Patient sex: F
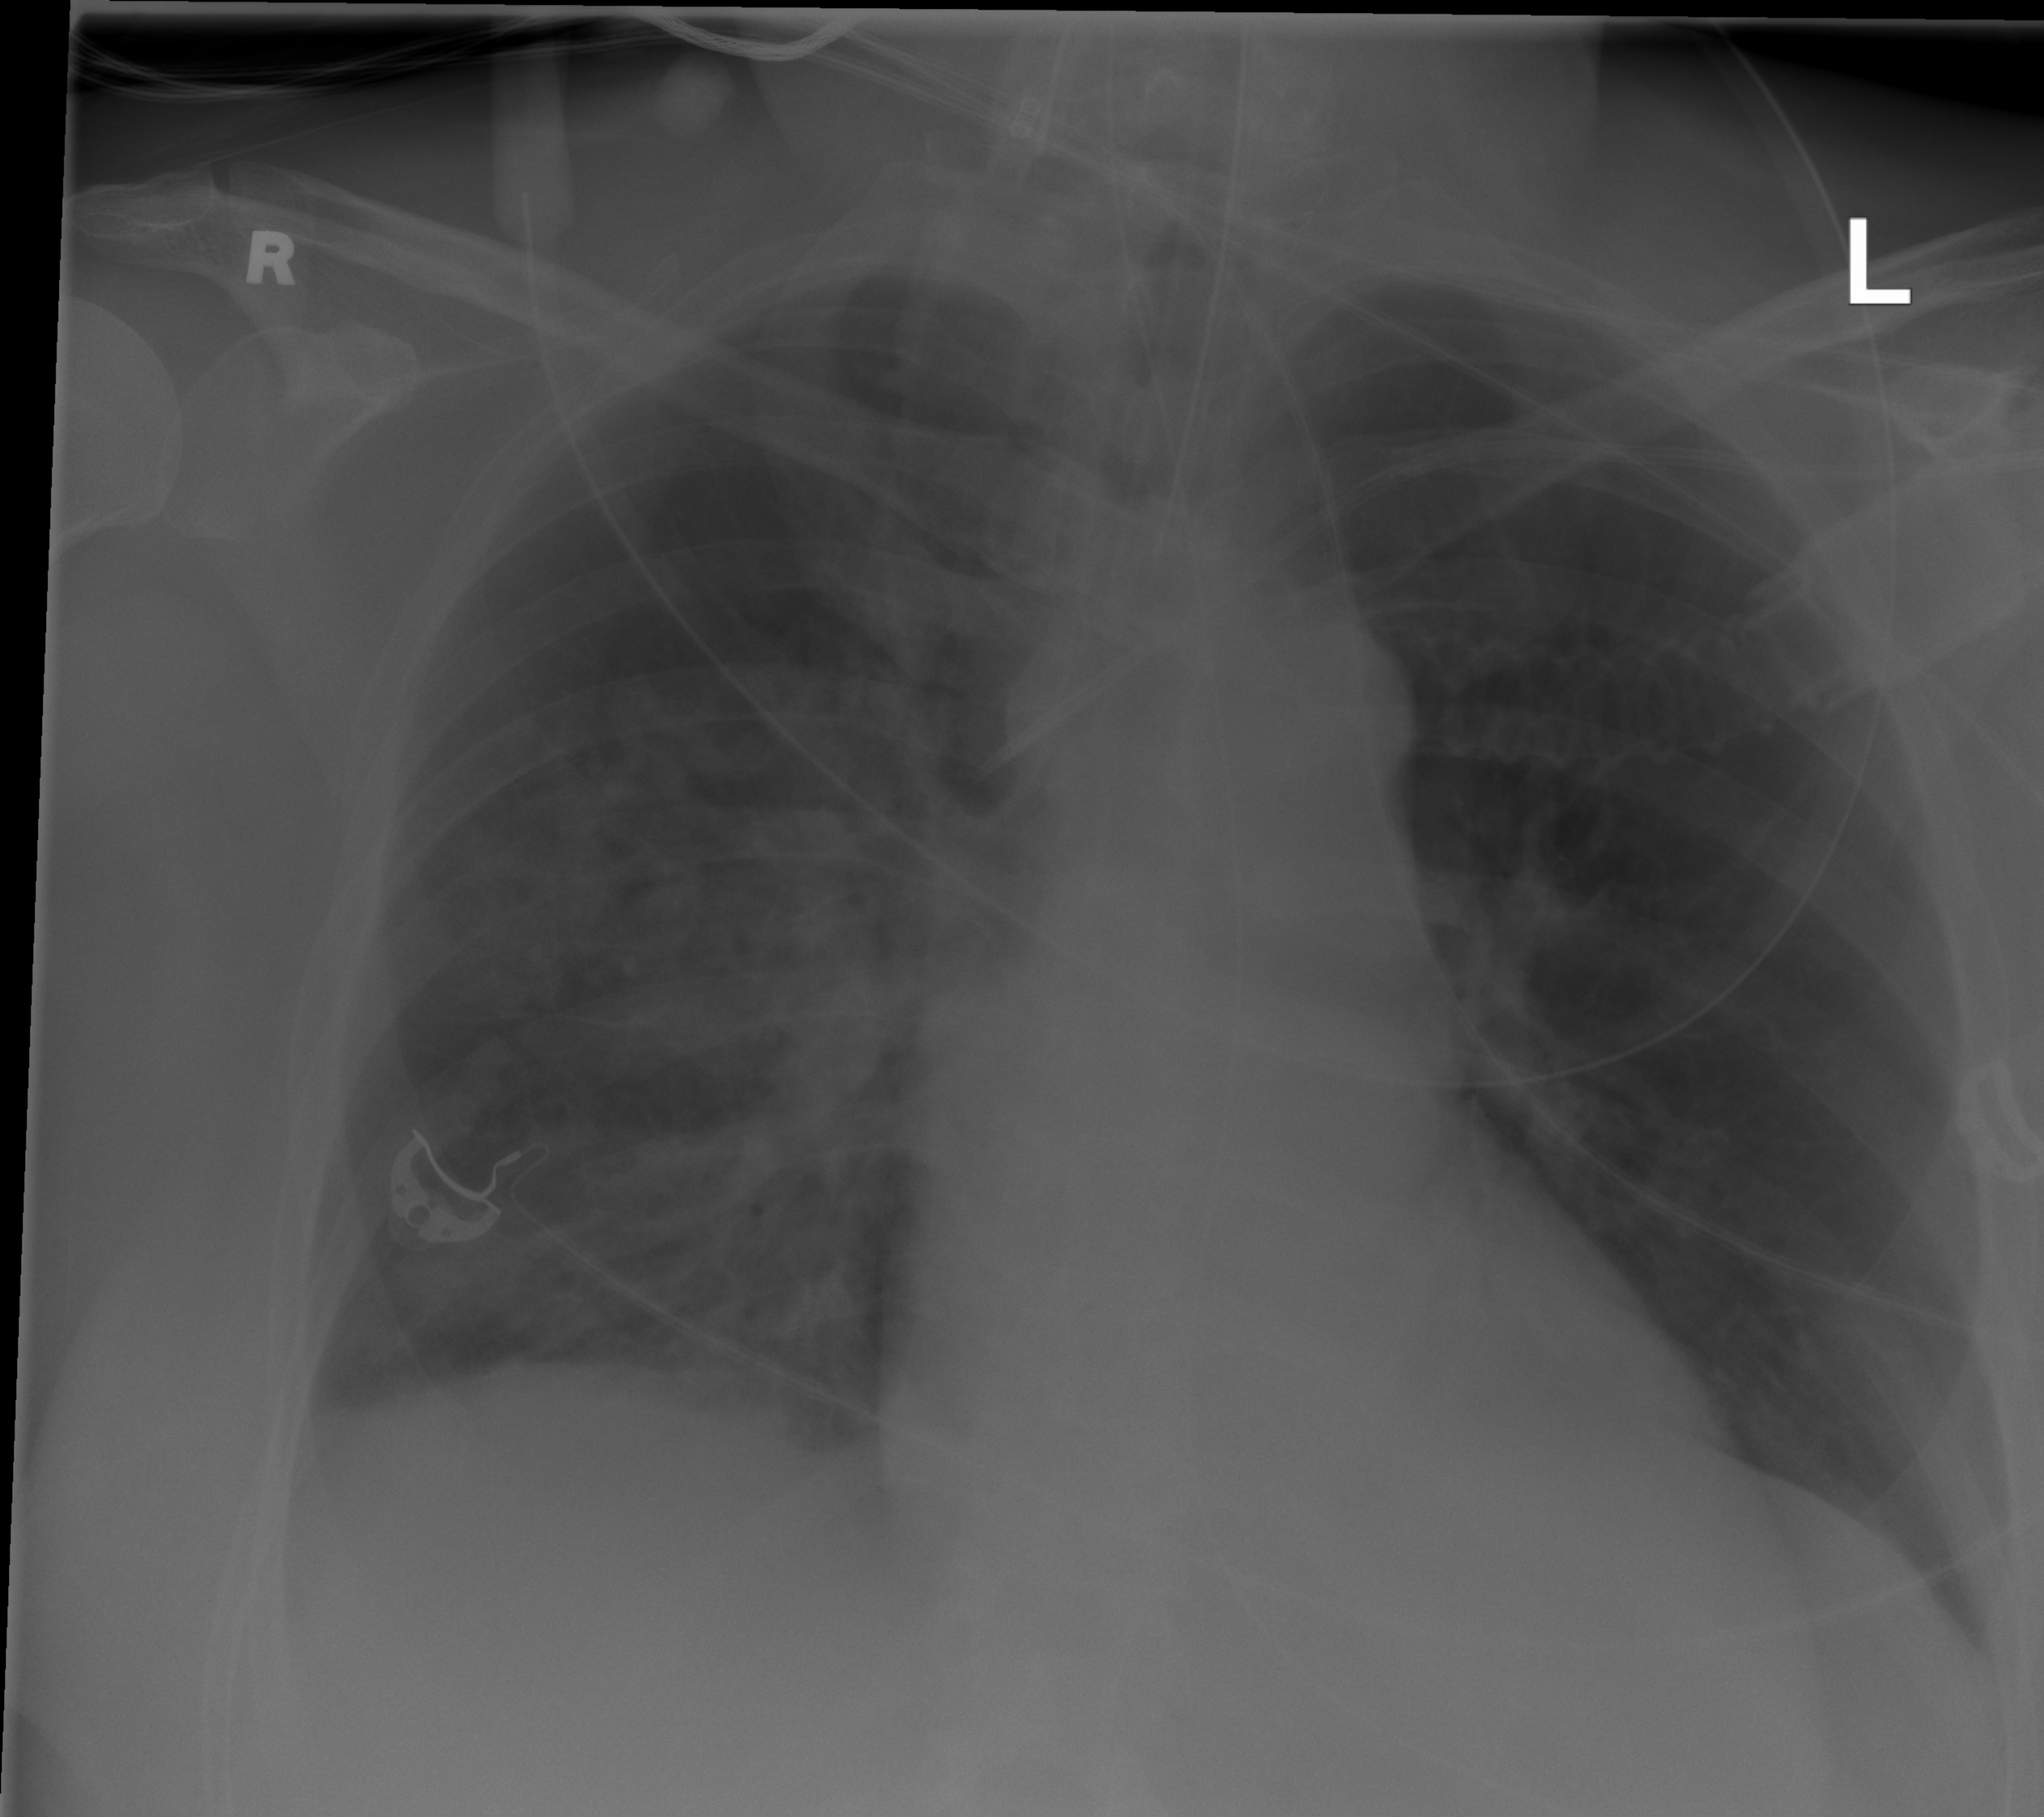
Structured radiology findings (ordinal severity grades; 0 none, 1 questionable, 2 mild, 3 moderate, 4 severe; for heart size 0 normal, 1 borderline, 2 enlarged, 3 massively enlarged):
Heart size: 1
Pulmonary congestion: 0
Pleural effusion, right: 0
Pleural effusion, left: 0
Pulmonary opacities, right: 3
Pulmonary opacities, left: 0
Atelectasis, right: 2
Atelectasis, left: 1